Modality: CBCT
Slice 31 of 89
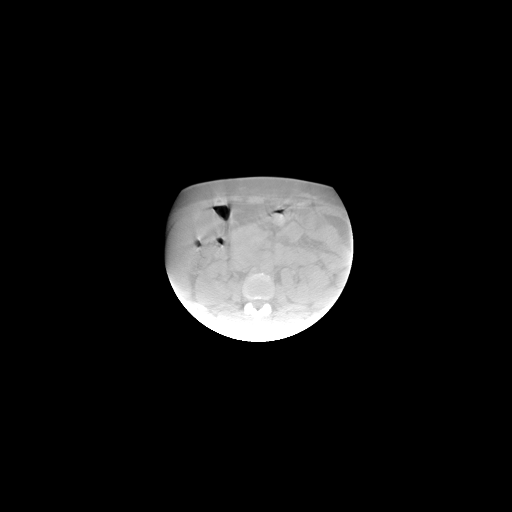